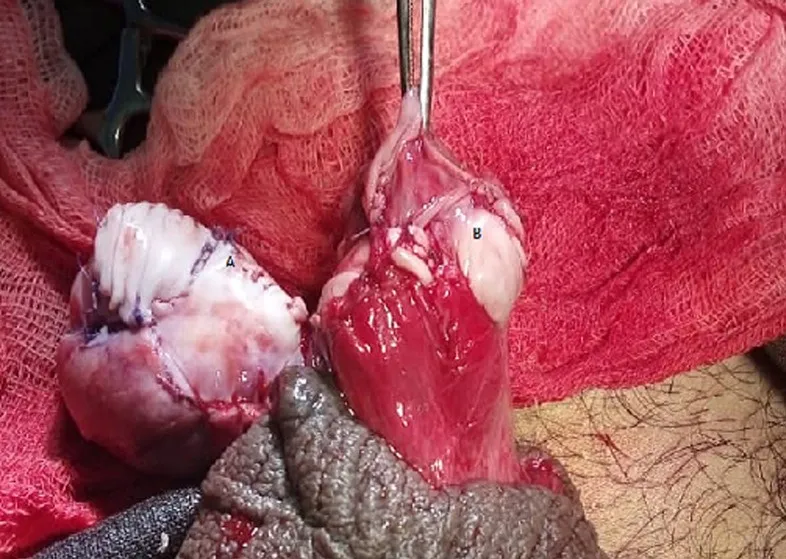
Intraoperative photography showing the repaired testes A) left testis; B) right testis.
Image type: medical_photograph (other_medical_photograph)